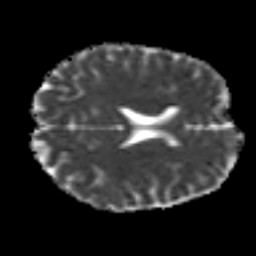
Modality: MD
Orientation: axial
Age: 41
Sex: female
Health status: healthy
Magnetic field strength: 3 T
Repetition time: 7 s
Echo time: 0.0926 s